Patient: sex M, age 75
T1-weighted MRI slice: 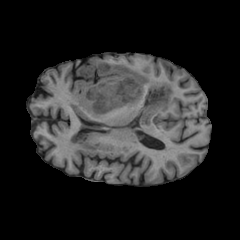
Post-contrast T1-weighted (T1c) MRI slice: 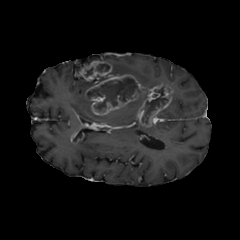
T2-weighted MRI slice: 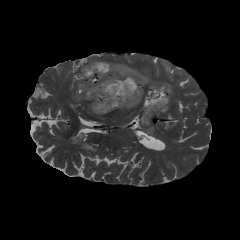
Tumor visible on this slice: yes
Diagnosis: Glioblastoma, IDH-wildtype
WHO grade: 4